Current action and preconditions to check: path_clear

Your task: For each precondition in the list above, predict whether it will hold at this action.

Consider the current scene as observed from the mobile robot's camera, and analyze the predicted future states of all dynamic agents (e.g., people, animals, vehicles, or any moving entities) within the NEXT SECOND.

IMPORTANT: Only answer "very likely" if you are absolutely certain—based on strong, clear evidence—that a dynamic agent will violate the precondition in the predicted future state. Do NOT answer "very likely" for unlikely, ambiguous, or low-probability risks.

Ask yourself for each precondition: Is there a high probability, with clear and convincing evidence, that the predicted future states of any dynamic agent will interfere with the predicted future state of the currently executing action within the NEXT SECOND, causing that precondition to fail?

Assess the risk level based on these predictions. Use "likely" or "very likely" if motions create a clear risk of interference.

Use "neutral" or "improbable" if agents are nearby but their predicted paths are clearly diverging or non-conflicting.

Failure Risk Categories: "very improbable", "improbable", "neutral", "likely", "very likely"

Answer Format: Output ONLY the probability_of_failure value from these categories: "very improbable", "improbable", "neutral", "likely", "very likely"

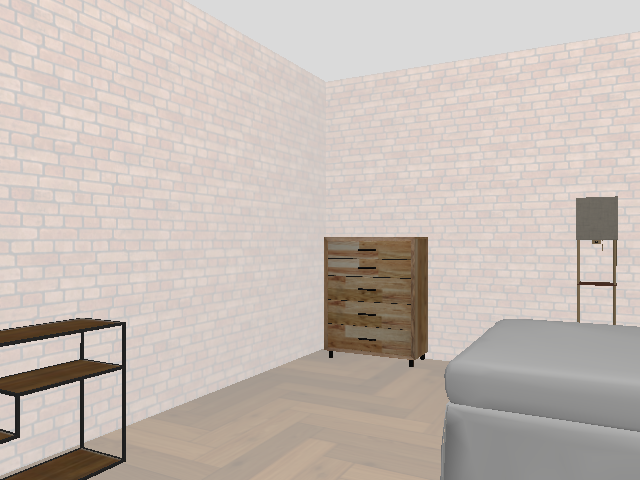

Answer: very improbable